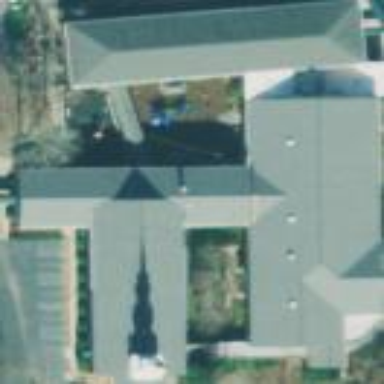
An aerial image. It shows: Beautiful church building.